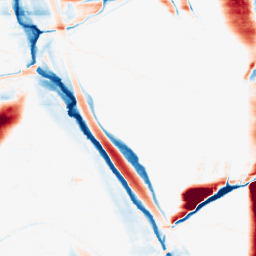
Category: morphological
Decomposition family: morphological_rect
Decomposition parameters: operation: average
width: 50
height: 5
Upsampling method: linear_exact
Upsampling parameters: scale: 2
Upsampling scale: 2